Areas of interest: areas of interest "Tennis Court"
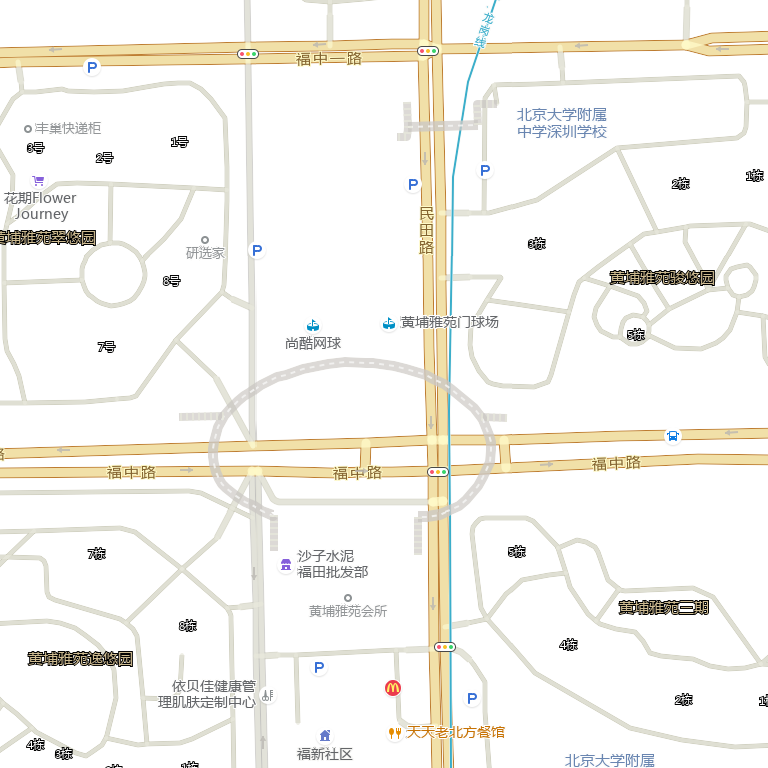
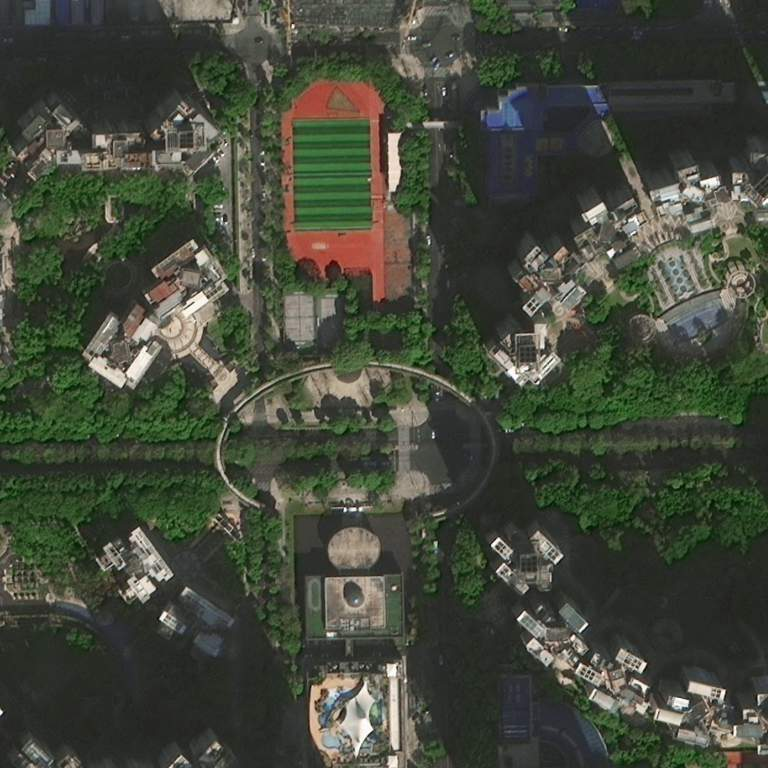